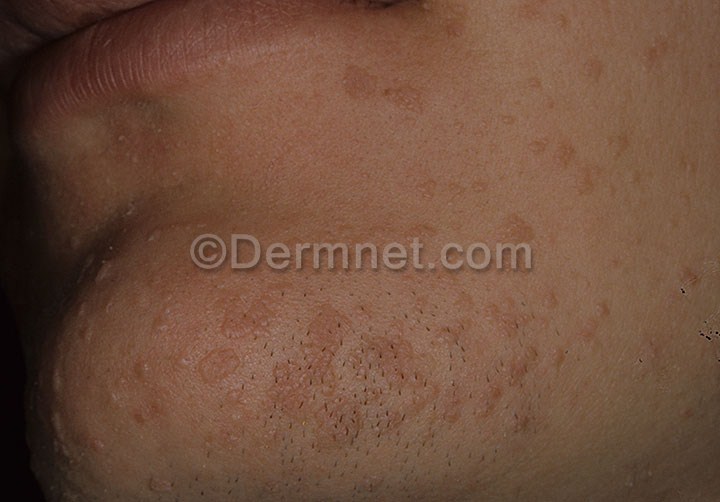
Disease: Warts Molluscum and other Viral Infections